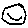
Label: smiley face